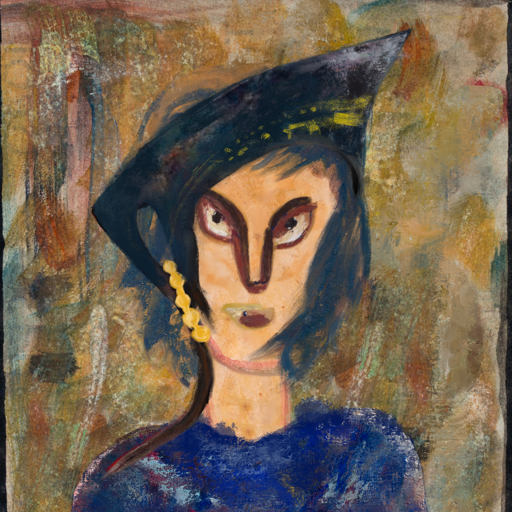
Background: Pipe, Head And Neck Front: Childish, Face Front: After_Raid, Bust: Irani, Hair Front: InTheSun, Head Accessory: Irani, Second Necklace: Blank, Necklace: Blank, Baby: Blank